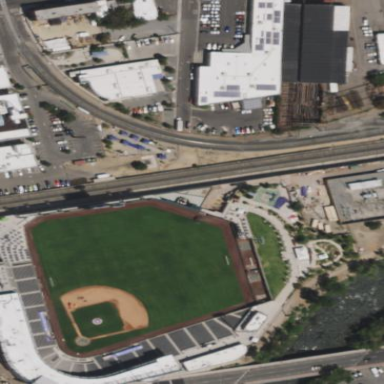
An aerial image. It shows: Stadium building designed for baseball and soccer.